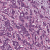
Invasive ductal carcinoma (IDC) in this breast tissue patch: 1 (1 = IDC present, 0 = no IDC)